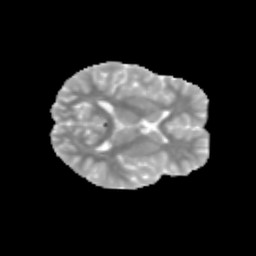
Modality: MD
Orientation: axial
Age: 13
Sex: female
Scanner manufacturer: siemens
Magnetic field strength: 3 T
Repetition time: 3.8 s
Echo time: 0.07 s